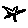
Label: star